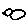
Label: bird